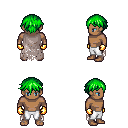
a pixel art fantasy rpg character, male body template, human, dark skin, gray tattered cape, white pants, green short bangs hairstyle, gold gloves, four views (front, back, left, right), 2x2 character sprite sheet, small pixel art, hard edges, no anti-aliasing